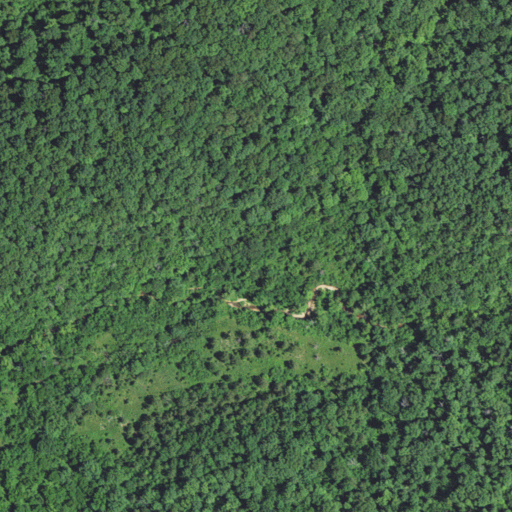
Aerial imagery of valley in Missouri named Ottaway Hollow containing only deciduous forest